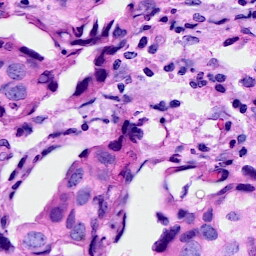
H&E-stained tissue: Breast